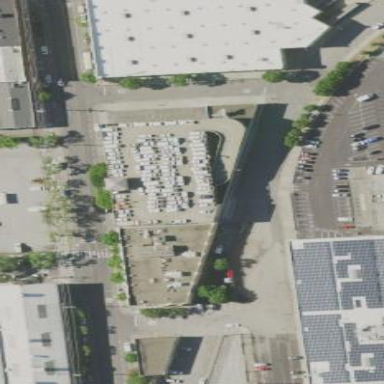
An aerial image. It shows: Multi-storey parking building.